Aerial crown-view tile of a tropical tree (Barro Colorado Island, Panama), acquired 20250715:
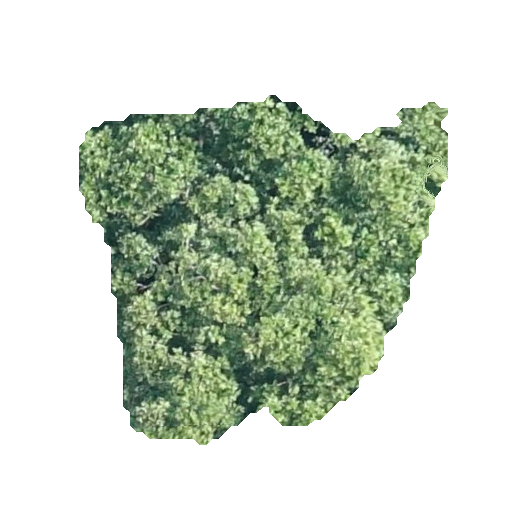
Species: Anacardium excelsum
GBIF accepted scientific name: Anacardium excelsum
Crown area: 137.851 m²